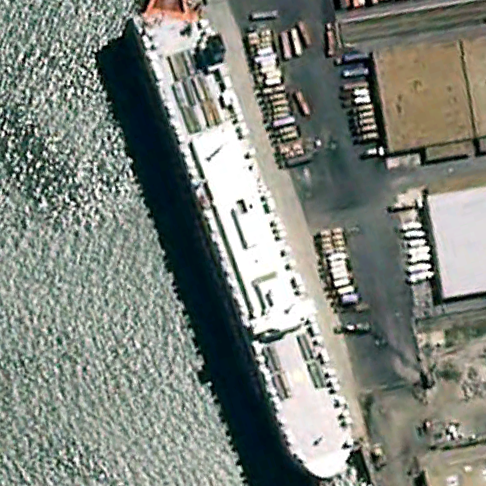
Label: civil